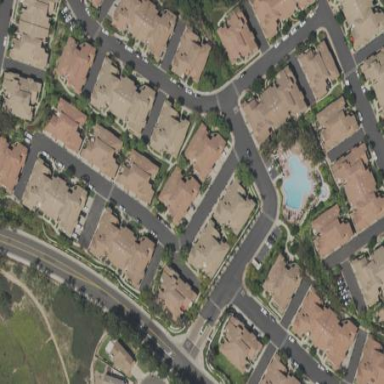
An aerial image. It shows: Condominium in residential area.